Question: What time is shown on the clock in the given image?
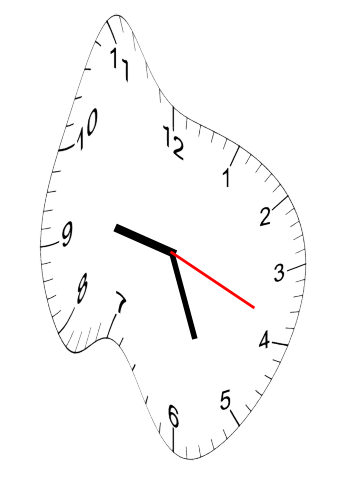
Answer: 09:26:19